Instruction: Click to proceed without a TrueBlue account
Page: checkout
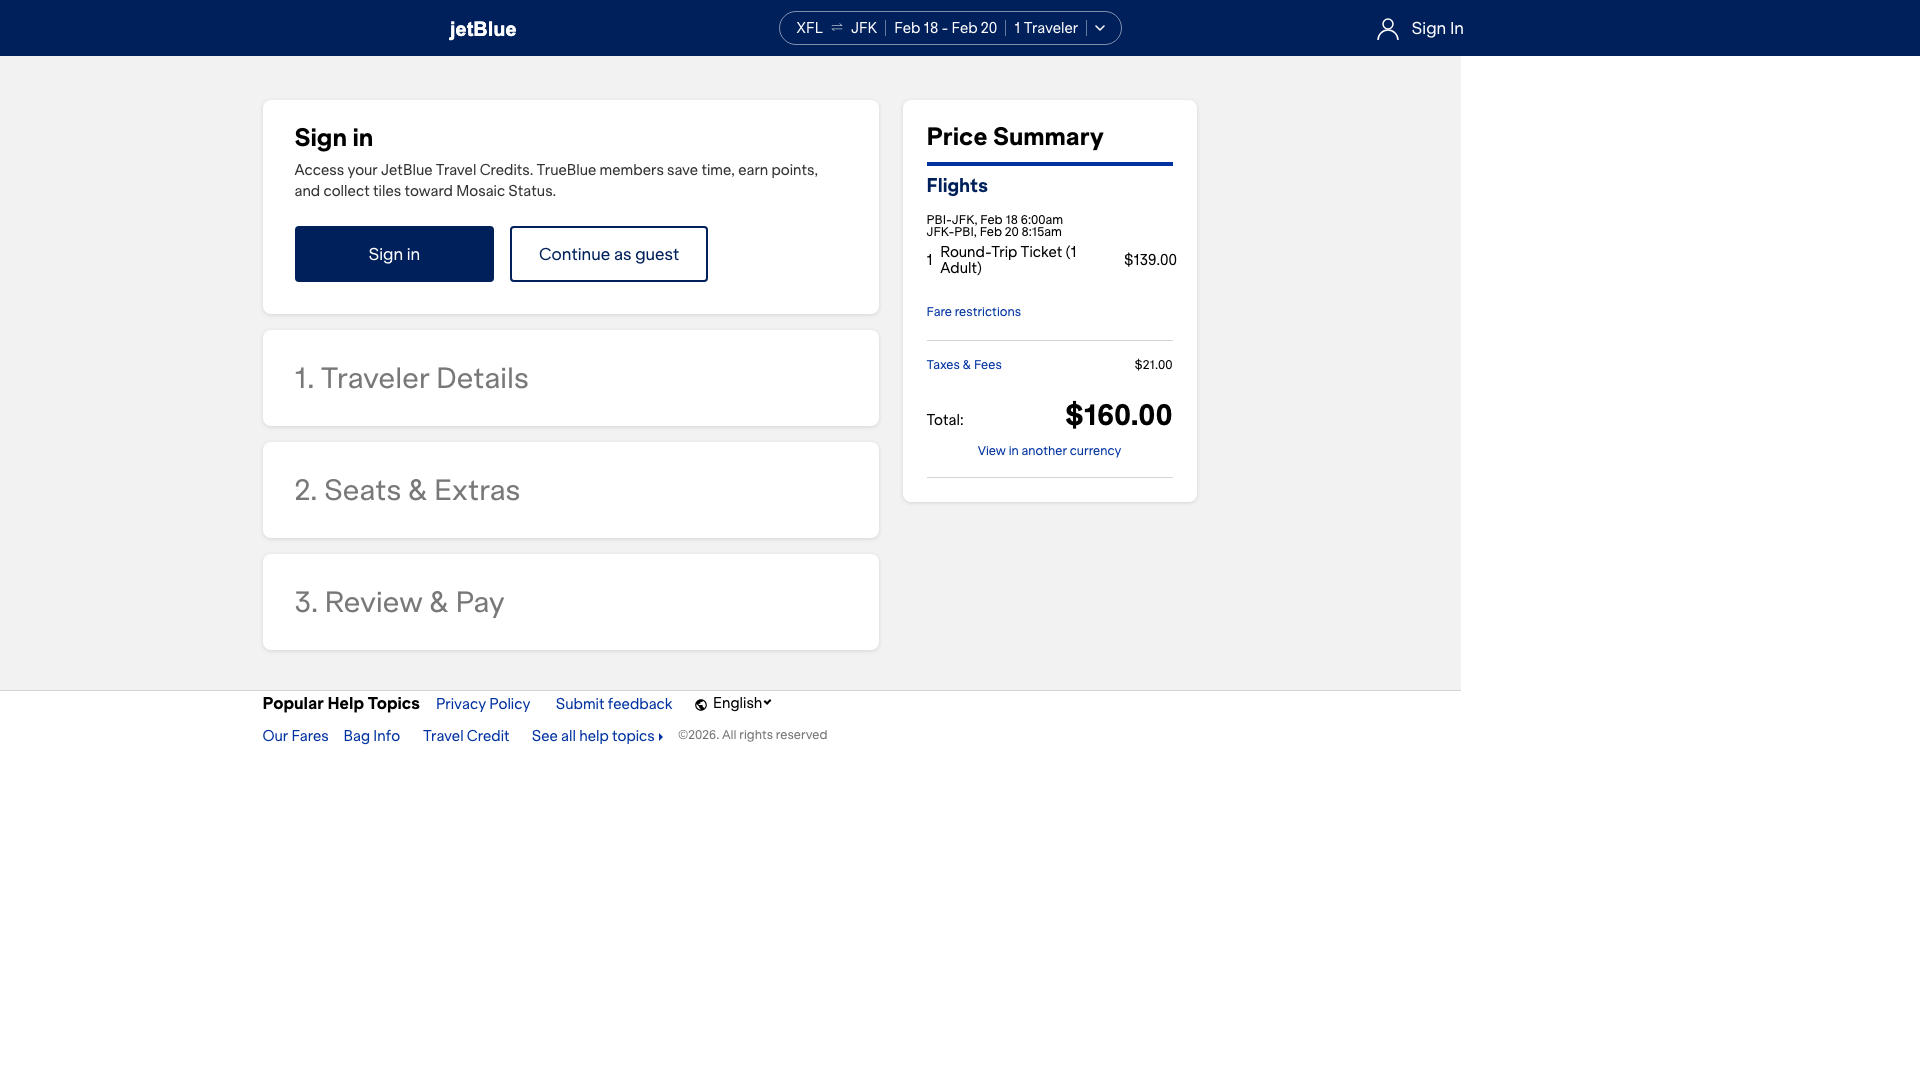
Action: click